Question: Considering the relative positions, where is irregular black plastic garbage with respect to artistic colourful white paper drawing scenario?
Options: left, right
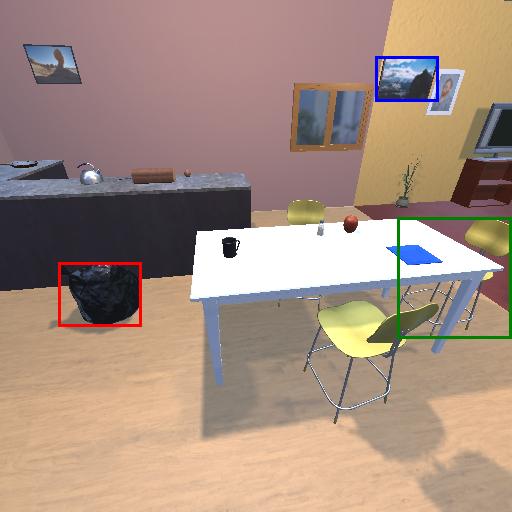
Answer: left